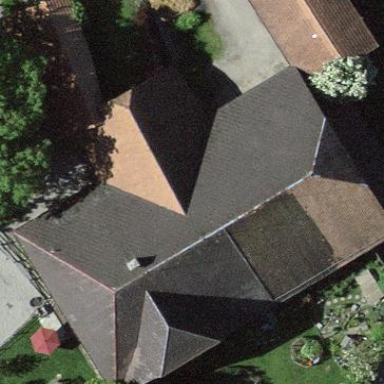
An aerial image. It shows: Farm building.